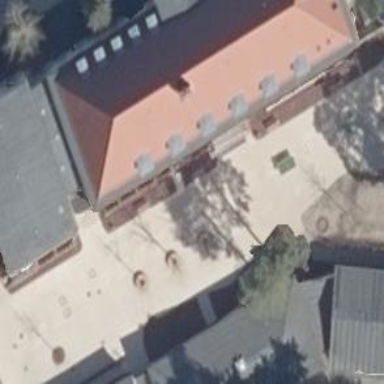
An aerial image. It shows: School building or complex.